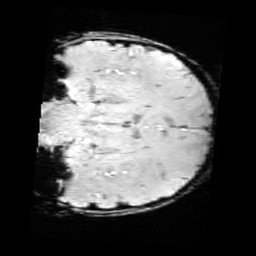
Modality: SWI
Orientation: coronal
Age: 9
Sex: male
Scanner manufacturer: siemens
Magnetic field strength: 3 T
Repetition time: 0.027 s
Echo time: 0.02 s